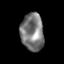
Tissue: skin
Cell type: Epithelial cells
Senescence score: 0.2729
Nuclear area (px): 845
Mean DAPI intensity: 121.472